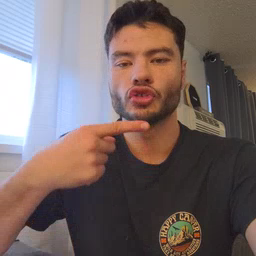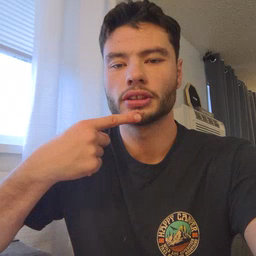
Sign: chin